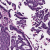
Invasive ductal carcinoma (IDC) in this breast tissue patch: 1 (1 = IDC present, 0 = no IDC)